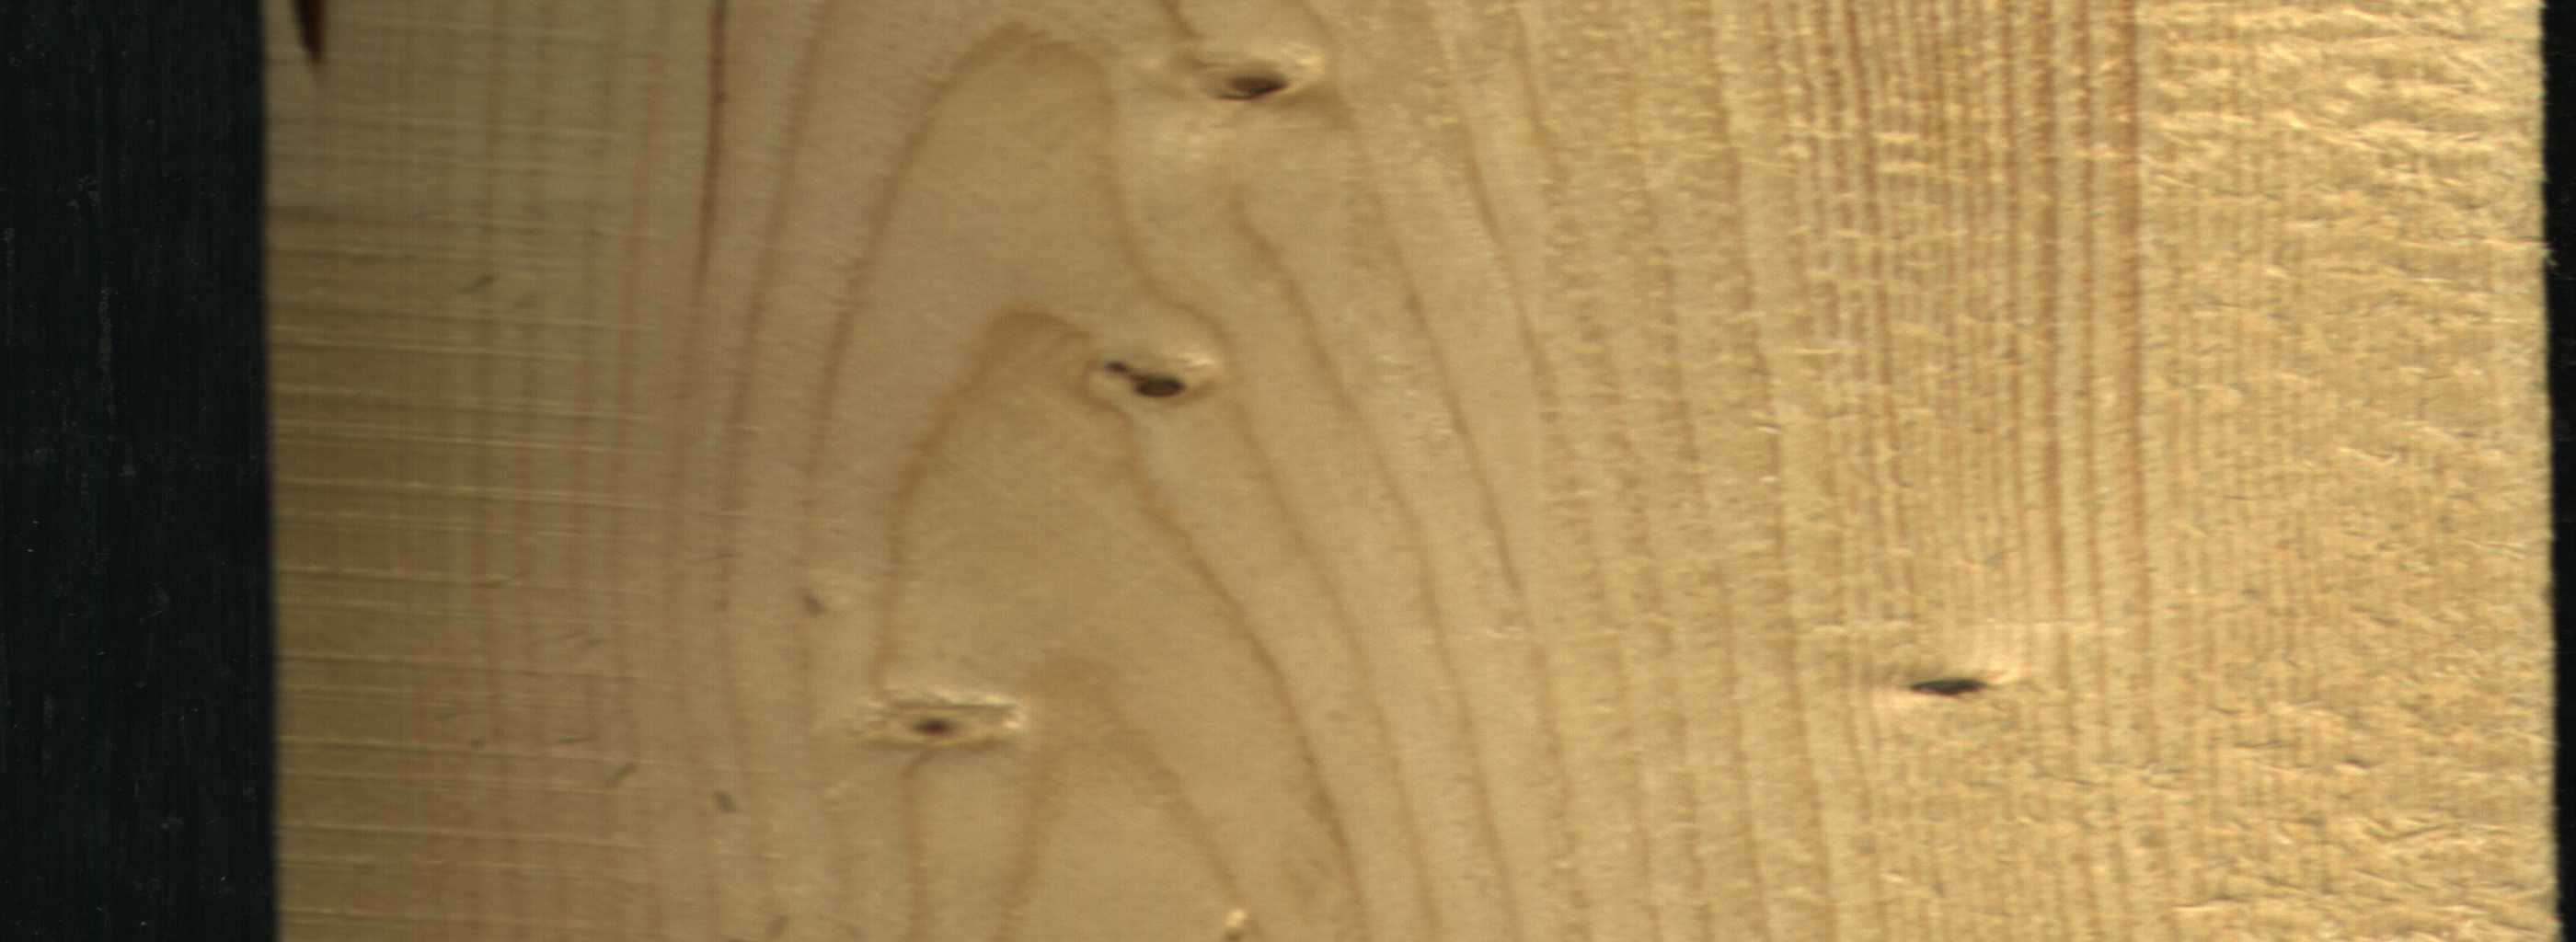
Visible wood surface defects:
resin
Dead_Knot
Dead_Knot
Live_Knot
Live_Knot